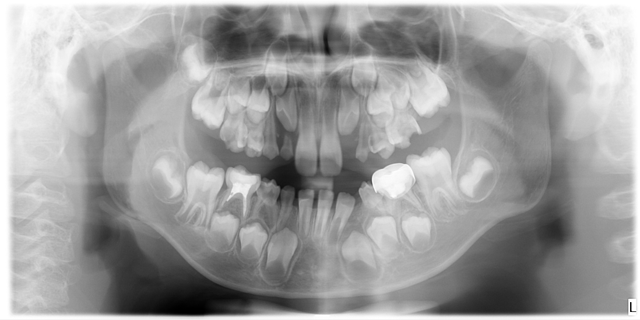
child